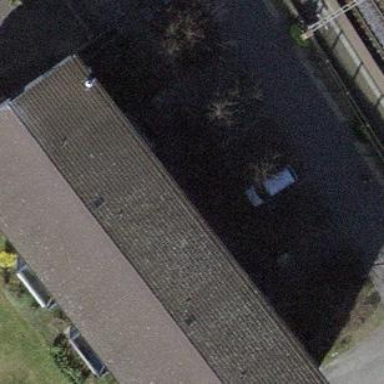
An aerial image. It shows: Gabled roof adorns the apartments building.